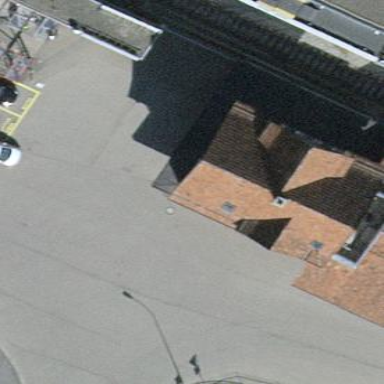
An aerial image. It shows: Train station building.